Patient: sex F, age 57
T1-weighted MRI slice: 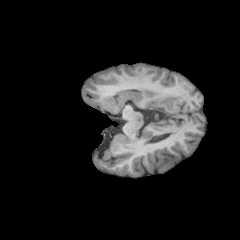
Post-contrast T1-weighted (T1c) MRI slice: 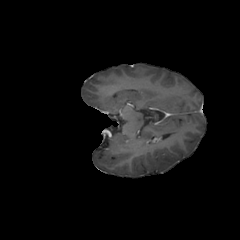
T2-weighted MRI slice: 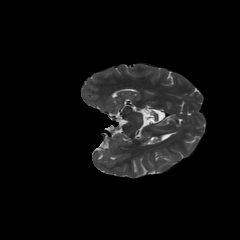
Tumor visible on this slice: no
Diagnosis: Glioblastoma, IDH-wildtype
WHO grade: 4